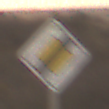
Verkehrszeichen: EndeVorfahrtsstrasse
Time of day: SunriseSunset
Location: Outdoor (Nature)
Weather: PartlyCloudy
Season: NotSpecified
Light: Natural